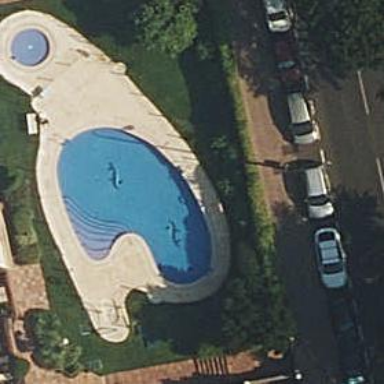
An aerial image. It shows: Outdoor swimming pool in leisure land area.